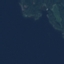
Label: SeaLake